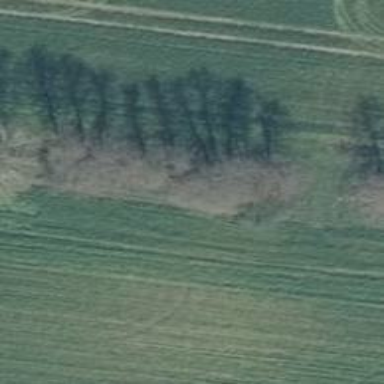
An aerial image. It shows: Row of trees in natural setting.